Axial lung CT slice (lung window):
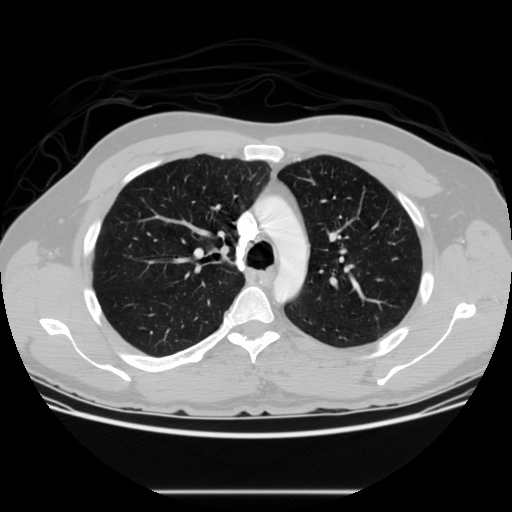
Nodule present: no